Question: I have been following these links all listed below, i found the best way to write this SMALL create Excel and Download function. ( Using EPPlus for Excel )
- <URL>
It runs through the code perfectly without error every time I run this but does not "Kick out" the file to be downloaded ( in a save as dialogue or w/e ).
'''
public ActionResult ShowReport()
{
using (var stream = new MemoryStream())
{
ExcelPackage pck = new ExcelPackage();
var ws = pck.Workbook.Worksheets.Add("Sample1");
ws.Cells["A1"].Value = "Sample 1";
ws.Cells["A1"].Style.Font.Bold = true;
var shape = ws.Drawings.AddShape("Shape1", eShapeStyle.Rect);
shape.SetPosition(50, 200);
shape.SetSize(200, 100);
shape.Text = "Sample 1 text text text";
var fileDownloadName = "sample.xlsx";
var contentType = "application/vnd.openxmlformats-officedocument.spreadsheetml.sheet";//System.Net.Mime.MediaTypeNames.Application.Octet
var fileStream = new MemoryStream();
pck.SaveAs(fileStream);
fileStream.Position = 0;
var fsr = new FileStreamResult(fileStream, contentType);
fsr.FileDownloadName = fileDownloadName;
byte[] fileBytes = ReadToEnd(fileStream);
string fileName = "example";
return File(fileBytes, contentType, fileName);
}
}
'''
>
PN: I have also attempted this way
'''
byte[] fileBytes = ReadToEnd(fileStream);
string fileName = "example";
return File(fileBytes, contentType, fileName);
'''
ofcourse i had to figure out how to convert Stream to Byte but it also did not show anything.

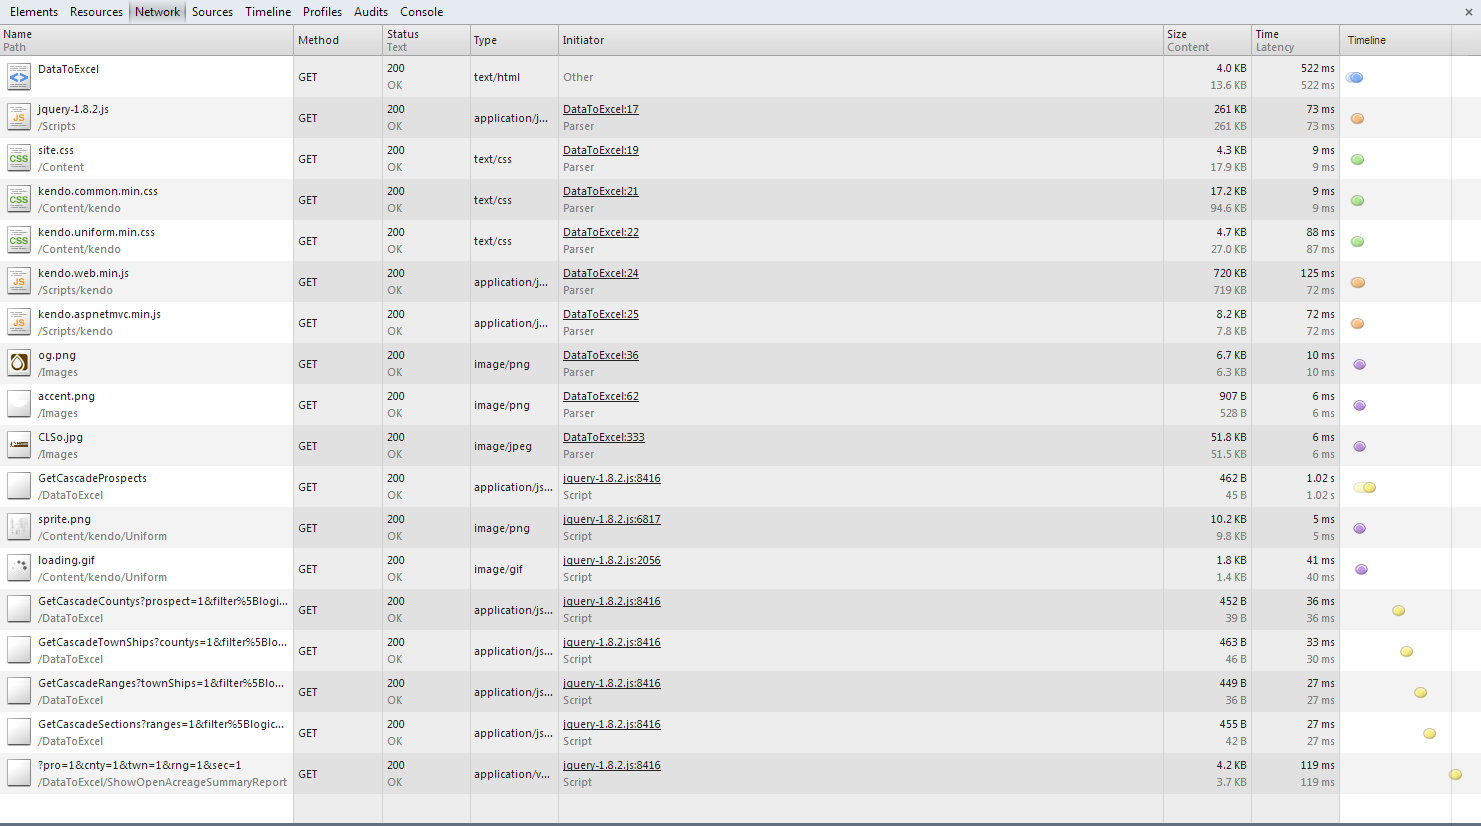
Answer: (In response to the comment thread above.)
From the image posted it looks like the actual file request (the last one in the list) is coming from JavaScript code instead of from a normal document-level request. Given this, it's that the server-side code is working correctly and returning the correct response.
However, since it's an AJAX request, the browser doesn't actually know what to do with the response. There are some potential solutions <URL>. Ideally, you'll want to make this a normal request and remove AJAX from the picture if possible. If that's not an option, you can still initiate a document-level request from JavaScript. Something as simple as this:
'''
window.location = '@Url.Action("Method", "Controller")';
'''
This would be initiated from JavaScript code as it currently is, but would be for the whole browser instead of an AJAX request. That should do the trick.